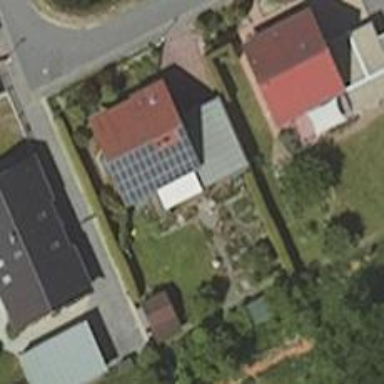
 there is small solar photovoltaic panel. The panel has red roof and is used as small installation for generating electricity."